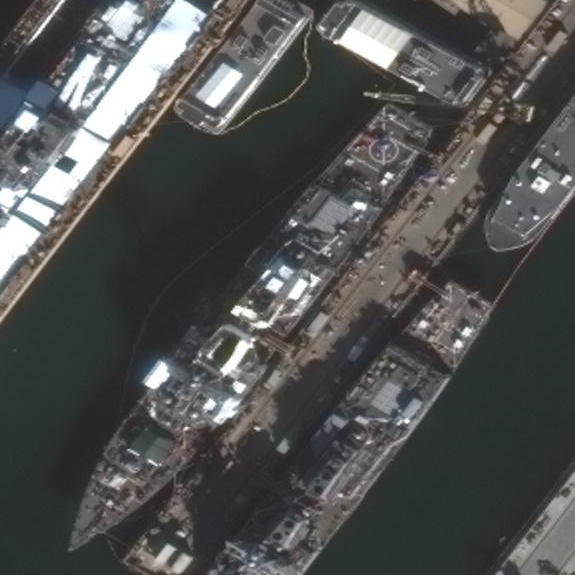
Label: Arleigh_Burke-class_destroyer